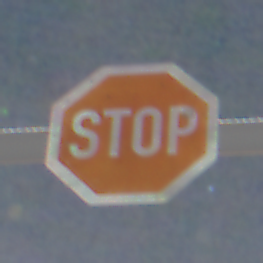
Verkehrszeichen: Stop
Umgebung: Outdoor, Urban
Tageszeit: Night
Wetter: PartlyCloudy
Licht: Artificial
Jahreszeit: NotSpecified
Kontrast: HighContrast